Interaction volume radius: 5 \u00c5
Interaction volume height: 20 \u00c5
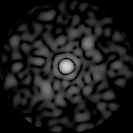
Disorder parameter: 0.7517